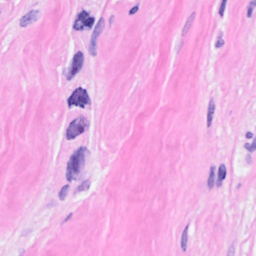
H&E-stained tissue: Breast